Question: Guidance required..
Would like to achieve something like the image below whereby the child panel stays the same size but contains up to 4 components. I realize I can achieve this by changing the number of columns in my gridlayout below but in order to keep the child panel the same size I would have to change the border sizes which is something I don't mind doing but it seems a bit cumbersome and am wondering if there is a smart way to go about this. The code I have provided is based on sample code provided to me <URL>

'''
import java.awt.*;
import javax.swing.*;
import javax.swing.border.EmptyBorder;
import javax.swing.border.TitledBorder;
public class DynamicGridLayout {
private JPanel ui = null;
DynamicGridLayout() {
initUI();
}
public final void initUI() {
if (ui!=null) return;
ui = new JPanel(new GridBagLayout());
ui.setBorder(new TitledBorder("Parent Panel"));
JPanel controls = new JPanel(new GridLayout(2,0,10,10));
ui.add(controls);
controls.setBackground(Color.RED);
controls.setBorder(new TitledBorder("Child Panel"));
for (int ii=1; ii<5; ii++) {
addLabel(controls, "String " + ii);
}
}
public JComponent getUI() {
return ui;
}
private void addLabel(JPanel panel, String text) {
JPanel controls1 = new JPanel(new GridLayout(3,0,3,3));
controls1.setBackground(Color.green);
controls1.setBorder(new EmptyBorder(75,75,75,75));
panel.add(controls1);
}
public static void main(String[] args) {
Runnable r = new Runnable() {
@Override
public void run() {
JFrame f = new JFrame("Three Button/Text Field Combo");
f.setDefaultCloseOperation(JFrame.DISPOSE_ON_CLOSE);
f.setLocationByPlatform(true);
DynamicGridLayout dgl = new DynamicGridLayout();
f.setContentPane(dgl.getUI());
f.setSize(1050, 720);
f.setMinimumSize(f.getSize());
f.setVisible(true);
}
};
SwingUtilities.invokeLater(r);
}
}
'''
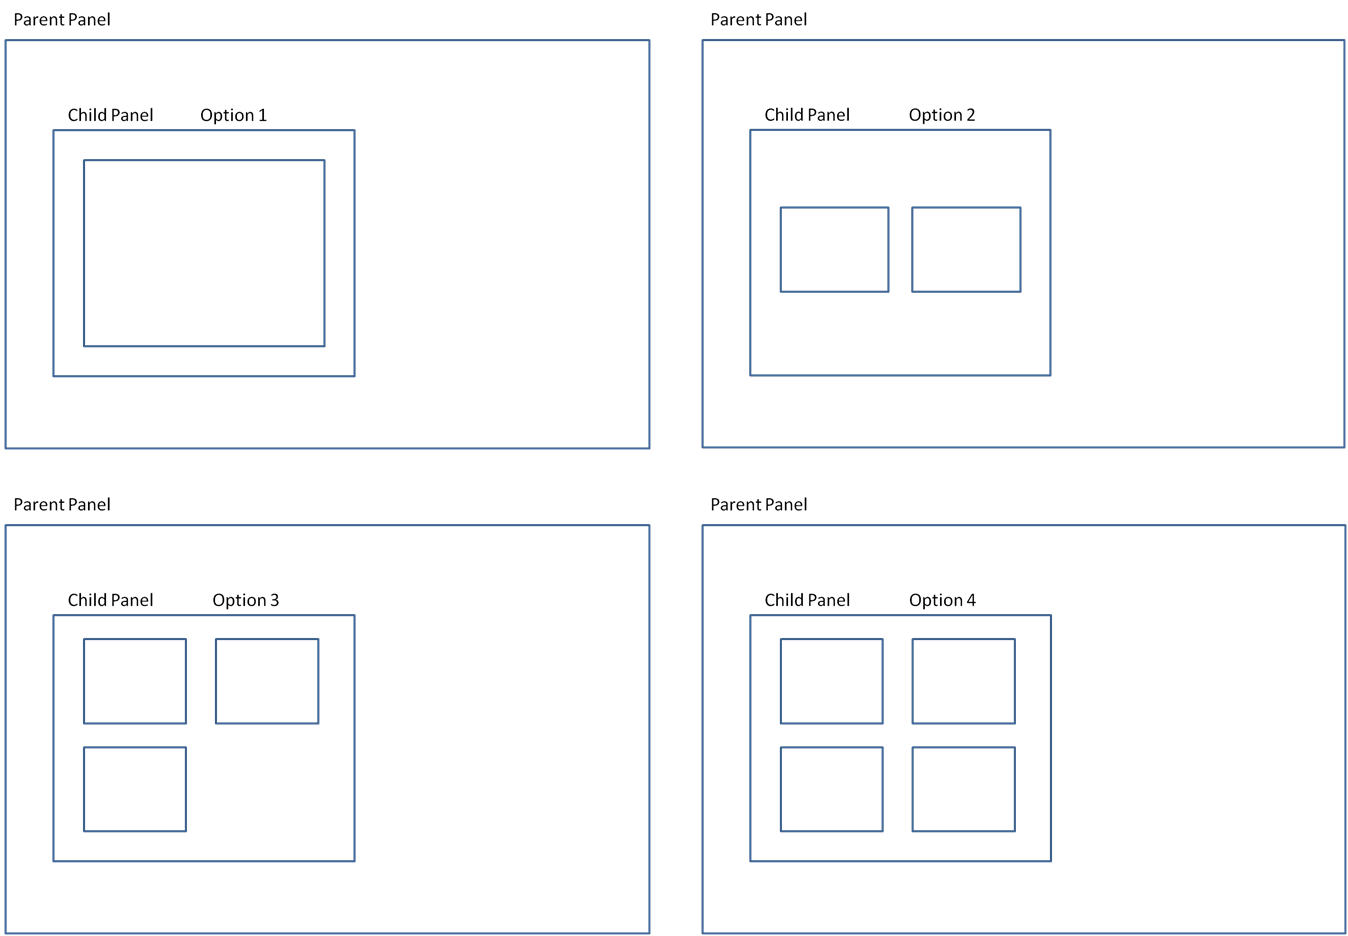
Answer: - just for my enjoy, fun, - note have to notify (deepest child required override for min/max/preferredsize from) parent JPanel after LayoutManager is switched back from GridLayout to BorderLayout (unwanted output to see in figure 5th.)
.

.

.

.

.

.
from
.
'''
import java.awt.*;
import java.awt.event.ActionEvent;
import java.awt.event.ActionListener;
import javax.swing.*;
import javax.swing.border.EmptyBorder;
import javax.swing.border.TitledBorder;
public class DynamicGridLayout {
private JFrame f = new JFrame("Three Button/Text Field Combo");
private JPanel ui = new JPanel(new GridBagLayout()) {
@Override
public Dimension getMinimumSize() {
return new Dimension(400, 300);
}
@Override
public Dimension getPreferredSize() {
return new Dimension(800, 600);
}
@Override
public Dimension getMaximumSize() {
return new Dimension(800, 600);
}
};
private JPanel controls = new JPanel() {
@Override
public Dimension getMinimumSize() {
return new Dimension(400, 300);
}
@Override
public Dimension getPreferredSize() {
return new Dimension(800, 600);
}
@Override
public Dimension getMaximumSize() {
return new Dimension(1050, 720);
}
};
private JCheckBox checkValidate, checkReValidate, checkRepaint, checkPack;
DynamicGridLayout() {
initUI();
}
public final void initUI() {
ui.setBorder(new TitledBorder("Parent Panel"));
ui.add(controls);
controls.setBackground(Color.RED);
controls.setBorder(new TitledBorder("Child Panel"));
f.setDefaultCloseOperation(JFrame.DISPOSE_ON_CLOSE);
f.setLocationByPlatform(true);
f.add(ui);
f.add(getCheckBoxPanel(), "South");
f.setMinimumSize(ui.getPreferredSize());
f.setVisible(true);
}
public JComponent getUI() {
return ui;
}
private void addLabel() {
JPanel controls1 = new JPanel(new GridLayout(3, 0, 3, 3));
controls1.setBackground(Color.green);
controls1.setBorder(new EmptyBorder(75, 75, 75, 75));
controls.add(controls1);
}
private JPanel getCheckBoxPanel() {
checkValidate = new JCheckBox("validate");
checkValidate.setSelected(false);
checkReValidate = new JCheckBox("revalidate");
checkReValidate.setSelected(true);
checkRepaint = new JCheckBox("repaint");
checkRepaint.setSelected(true);
checkPack = new JCheckBox("pack");
checkPack.setSelected(false);
JButton addComp = new JButton("Add New One");
addComp.addActionListener(new ActionListener() {
@Override
public void actionPerformed(ActionEvent e) {
if (controls.getComponentCount() < 1) {
controls.setLayout(new BorderLayout());
addLabel();
makeChange();
} else if (controls.getComponentCount() == 1) {
controls.setLayout(new GridLayout(0, 2, 10, 10));
addLabel();
makeChange();
} else {
controls.setLayout(new GridLayout(2, 0, 10, 10));
addLabel();
makeChange();
}
System.out.println(" Components Count after Adds :" + controls.getComponentCount());
}
});
JButton removeComp = new JButton("Remove One");
removeComp.addActionListener(new ActionListener() {
@Override
public void actionPerformed(ActionEvent e) {
int count = controls.getComponentCount();
if (count > 0) {
if (controls.getComponentCount() == 2) {
controls.setLayout(new BorderLayout());
controls.remove(0);
} else if (controls.getComponentCount() == 3) {
controls.setLayout(new GridLayout(0, 2, 10, 10));
controls.remove(0);
} else {
controls.remove(0);
}
}
makeChange();
System.out.println(" Components Count after Removes :" + controls.getComponentCount());
}
});
JPanel panel2 = new JPanel();
panel2.add(checkValidate);
panel2.add(checkReValidate);
panel2.add(checkRepaint);
panel2.add(checkPack);
panel2.add(addComp);
panel2.add(removeComp);
return panel2;
}
private void makeChange() {
if (checkValidate.isSelected()) {
ui.validate();
}
if (checkReValidate.isSelected()) {
ui.revalidate();
}
if (checkRepaint.isSelected()) {
ui.repaint();
}
if (checkPack.isSelected()) {
f.pack();
}
}
public static void main(String[] args) {
Runnable r = new Runnable() {
@Override
public void run() {
DynamicGridLayout dgl = new DynamicGridLayout();
}
};
SwingUtilities.invokeLater(r);
}
}
'''